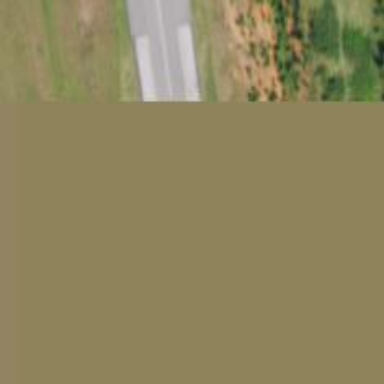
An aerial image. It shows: Image of taxiway at airport.